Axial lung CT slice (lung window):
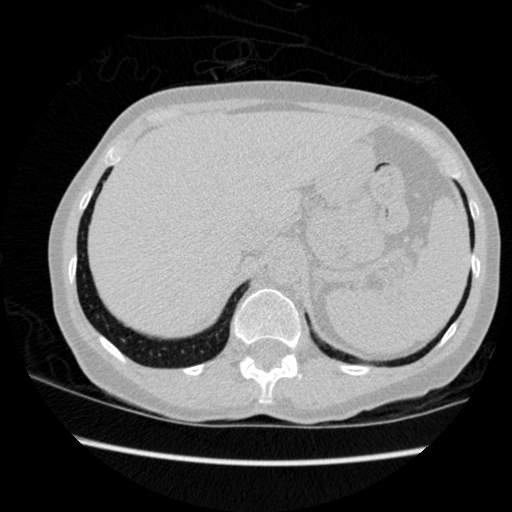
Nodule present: no